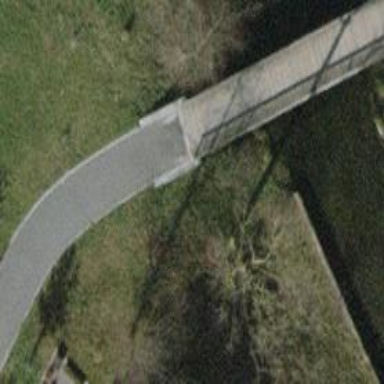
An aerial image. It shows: Path on bridge with pebblestone surface.